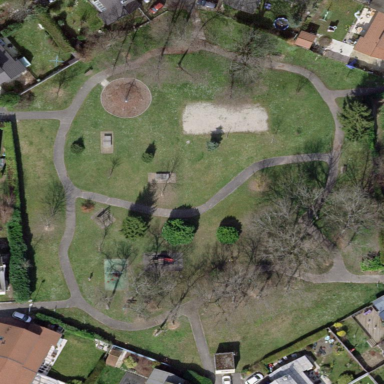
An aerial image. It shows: Lovely park for leisure and relaxation.